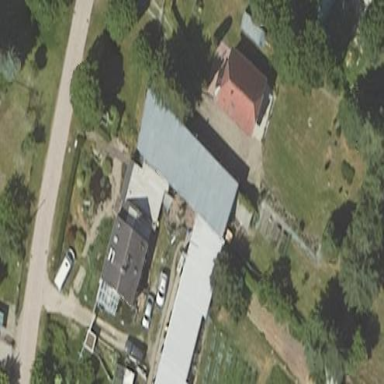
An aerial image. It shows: Shed building.